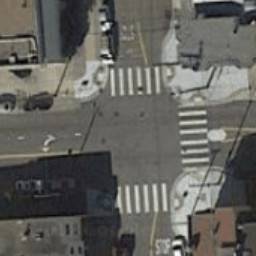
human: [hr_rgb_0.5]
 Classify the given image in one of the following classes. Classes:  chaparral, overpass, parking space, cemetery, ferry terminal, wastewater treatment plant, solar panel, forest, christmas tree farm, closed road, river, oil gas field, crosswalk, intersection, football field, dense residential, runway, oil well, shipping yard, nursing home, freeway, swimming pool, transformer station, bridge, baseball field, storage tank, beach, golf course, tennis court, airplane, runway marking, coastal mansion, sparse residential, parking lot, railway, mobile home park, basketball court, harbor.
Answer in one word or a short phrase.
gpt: crosswalk